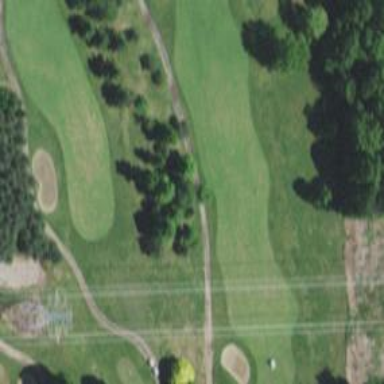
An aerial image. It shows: Golf cartpath that is also road path.